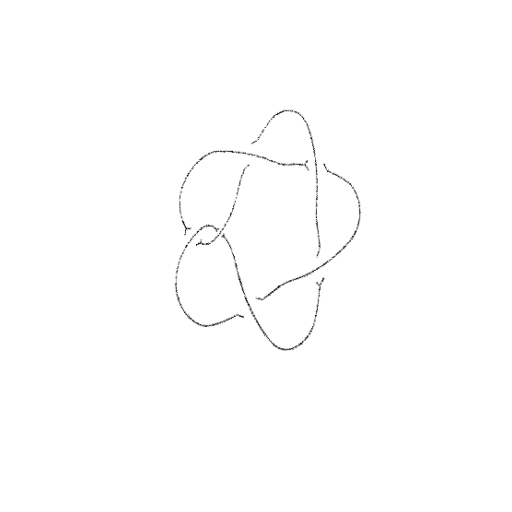
Crossing number: 6